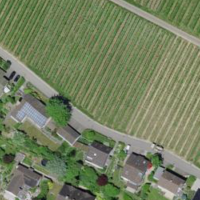
EUNIS habitat code: 40
Species observed at this site:
Lysimachia vulgaris
Epipactis palustris